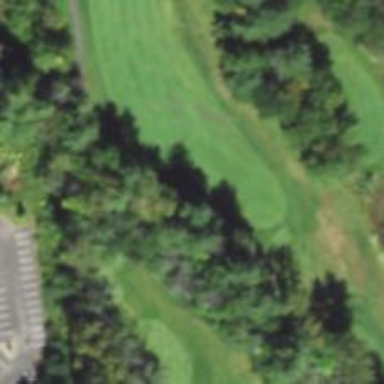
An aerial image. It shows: Golf hole.